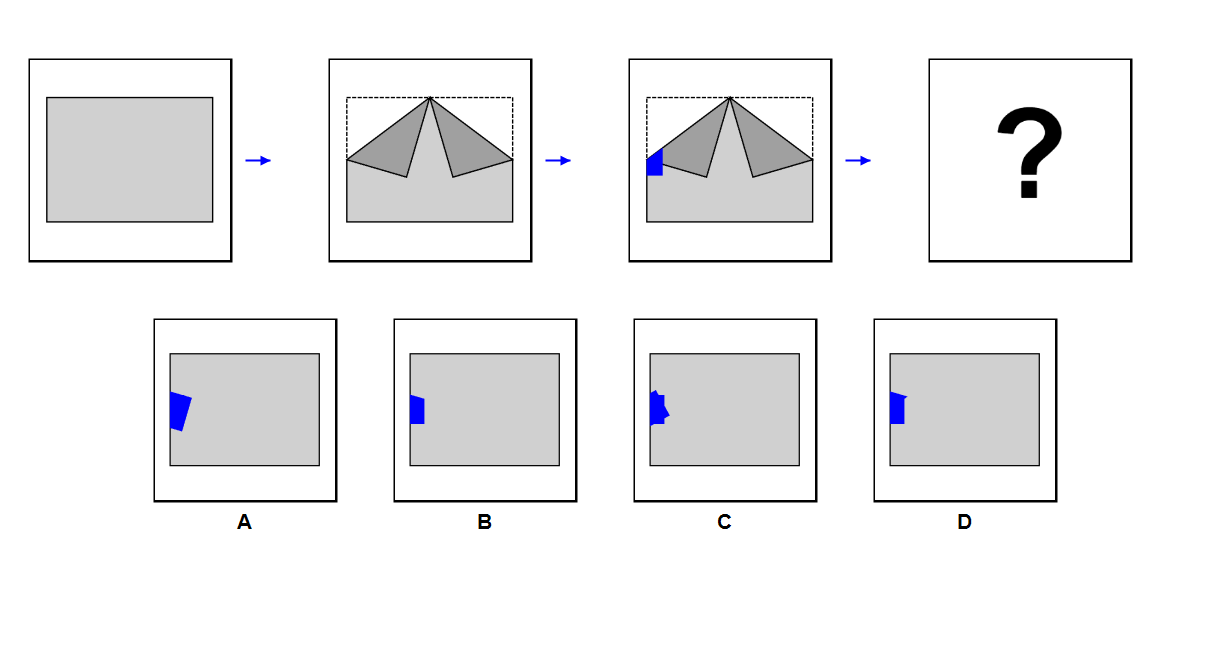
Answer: B